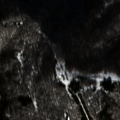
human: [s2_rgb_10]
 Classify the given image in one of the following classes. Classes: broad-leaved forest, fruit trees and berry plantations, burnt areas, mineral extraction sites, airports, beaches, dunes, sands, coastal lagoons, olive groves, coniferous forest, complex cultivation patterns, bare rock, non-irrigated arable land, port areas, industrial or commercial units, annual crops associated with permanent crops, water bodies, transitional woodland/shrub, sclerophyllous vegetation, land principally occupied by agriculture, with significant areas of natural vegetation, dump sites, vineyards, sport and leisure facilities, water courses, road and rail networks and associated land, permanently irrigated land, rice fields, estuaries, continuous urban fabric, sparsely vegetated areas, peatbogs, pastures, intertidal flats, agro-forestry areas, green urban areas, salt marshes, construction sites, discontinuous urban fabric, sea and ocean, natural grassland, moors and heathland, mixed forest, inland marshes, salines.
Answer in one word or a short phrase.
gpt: broad-leaved forest